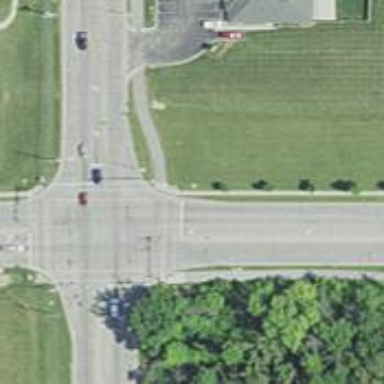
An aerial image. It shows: Tertiary road.